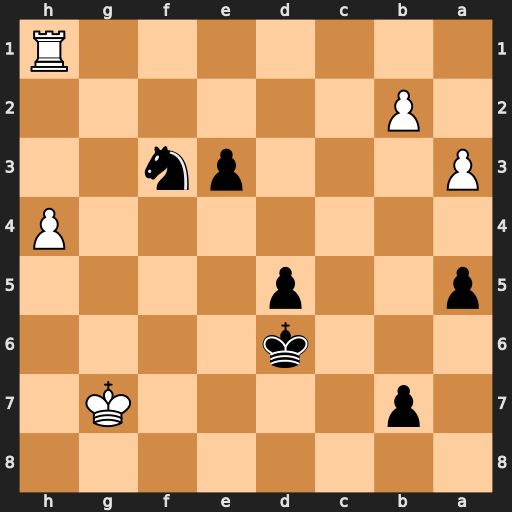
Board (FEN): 8/1p4K1/3k4/p2p4/7P/P3pn2/1P6/7R
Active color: b
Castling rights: -
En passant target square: -
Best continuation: Nxh4 Rxh4 e2 Rh1 d4 Re1 d3